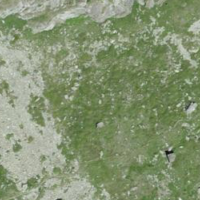
EUNIS habitat code: 26
Species observed at this site:
Arnica montana